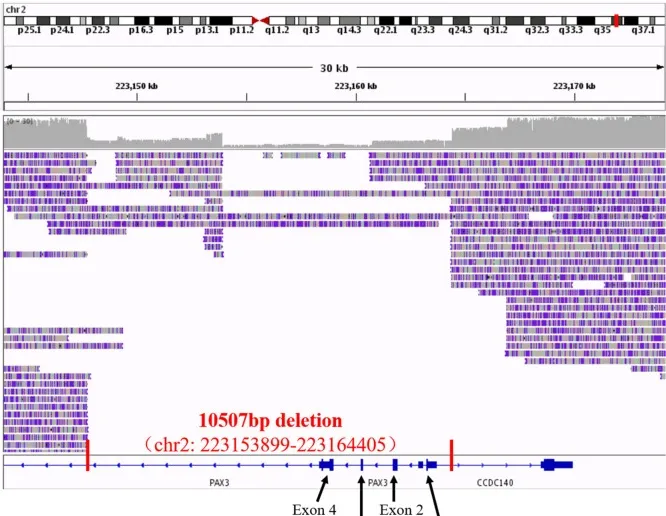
The visualization of third-generation sequencing result of Chr2: 223143899-223174405 in I:1 by IGV software. Red vertical lines cut out the region of the structural variant, and red words exhibited the details of this structural variant. Black arrows and words point out the exons of PAX3 in the region.
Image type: chart (chart)